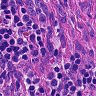
Metastatic tissue present: no